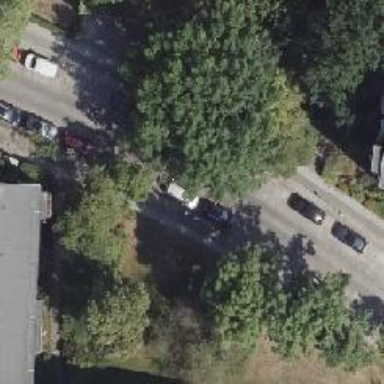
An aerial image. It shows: Parking lane designated for parking.